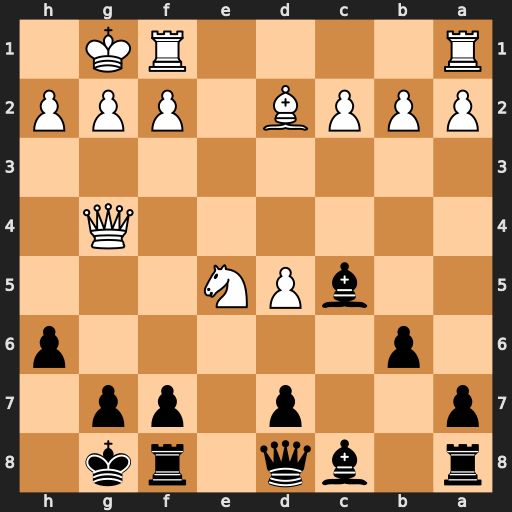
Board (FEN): r1bq1rk1/p2p1pp1/1p5p/2bPN3/6Q1/8/PPPB1PPP/R4RK1
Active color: b
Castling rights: -
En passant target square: -
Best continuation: d6 Qg3 dxe5